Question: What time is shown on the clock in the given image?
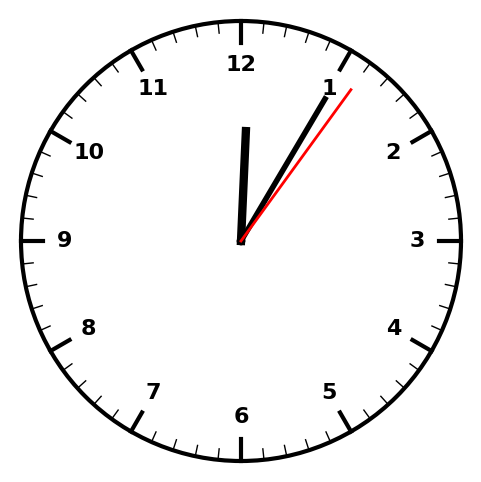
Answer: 12:05:06